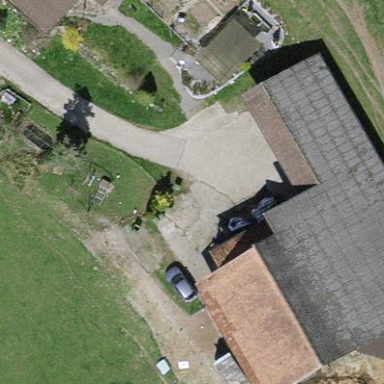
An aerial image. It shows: Farmyard in rural farm setting.